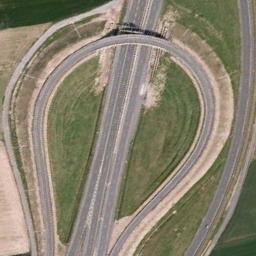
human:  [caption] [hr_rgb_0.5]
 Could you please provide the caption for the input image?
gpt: There are many roads of different lengths under the overpass .

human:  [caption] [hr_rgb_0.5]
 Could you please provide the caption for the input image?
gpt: The overpass is next to the grass .

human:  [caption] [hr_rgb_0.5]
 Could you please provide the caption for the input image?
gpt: There are green lawns around the overpass .

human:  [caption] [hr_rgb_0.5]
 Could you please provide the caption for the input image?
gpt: Here is an S-shaped overpass .

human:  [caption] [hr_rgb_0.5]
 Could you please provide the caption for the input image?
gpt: The directional overpass is over the roads on the lawn .